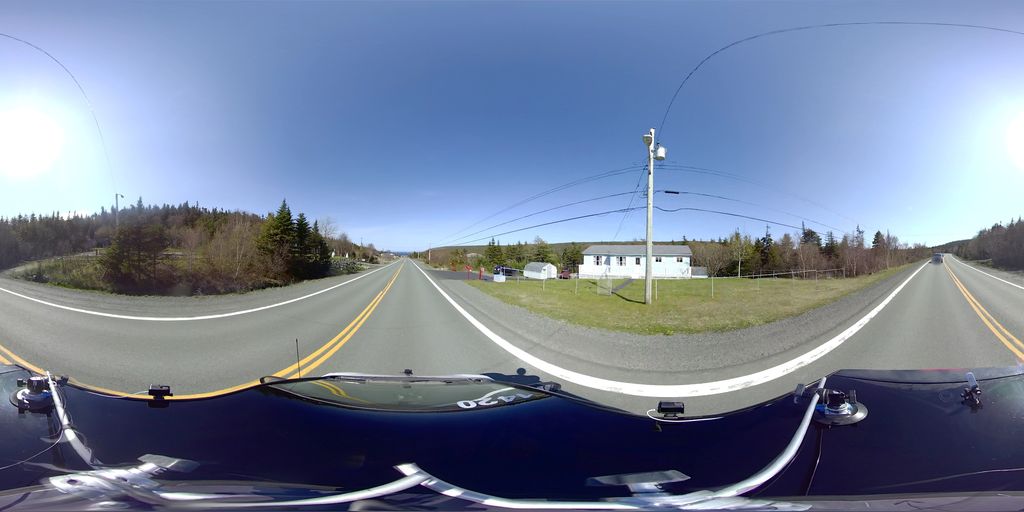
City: st_johns